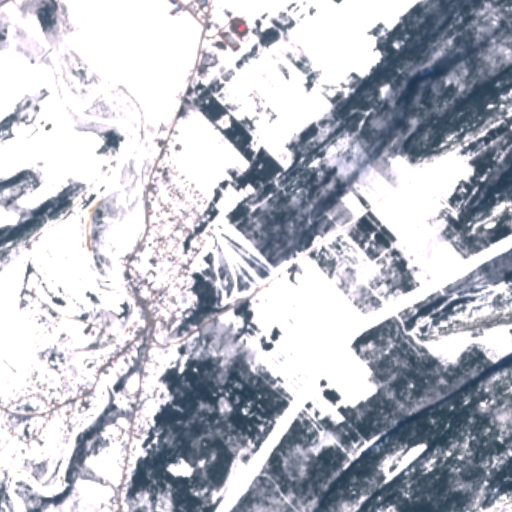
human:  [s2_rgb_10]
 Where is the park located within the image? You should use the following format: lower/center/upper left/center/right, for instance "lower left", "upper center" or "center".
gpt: The park is located in the lower left of the image.
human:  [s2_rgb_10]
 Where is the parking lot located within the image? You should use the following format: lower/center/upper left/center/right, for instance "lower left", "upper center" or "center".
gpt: The parking lot is located in the center left of the image.
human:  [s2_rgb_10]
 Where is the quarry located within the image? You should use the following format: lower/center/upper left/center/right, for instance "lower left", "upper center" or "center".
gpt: The quarry is located in the upper right of the image.
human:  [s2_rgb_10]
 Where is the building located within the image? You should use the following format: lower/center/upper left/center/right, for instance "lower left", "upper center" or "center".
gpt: There is no building in the image.